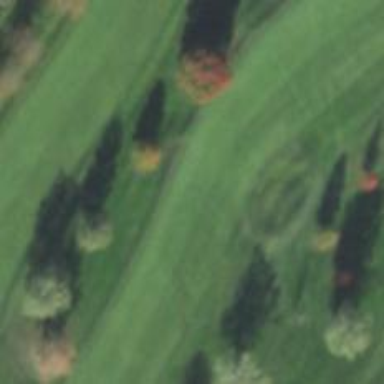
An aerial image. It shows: Golf hole.